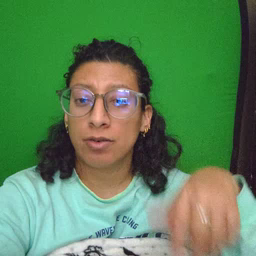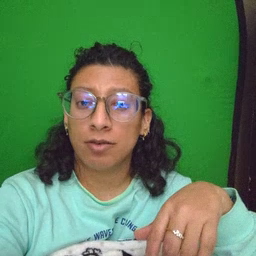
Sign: kitty